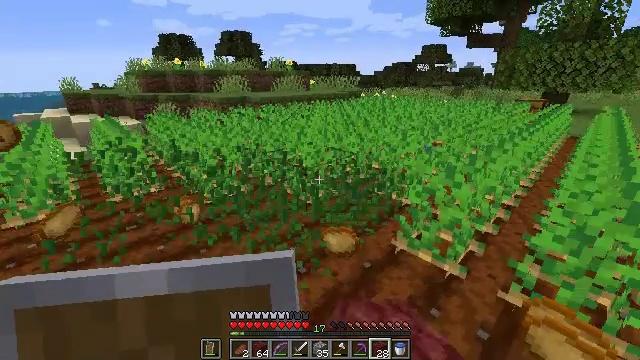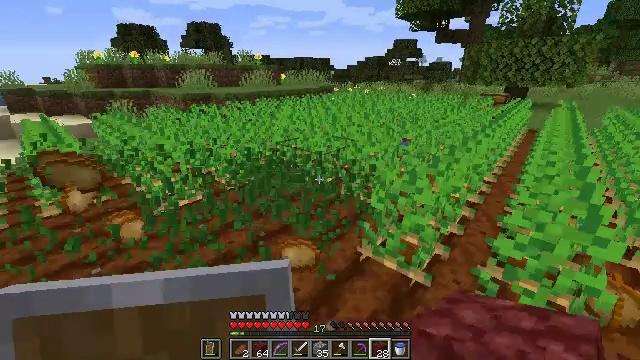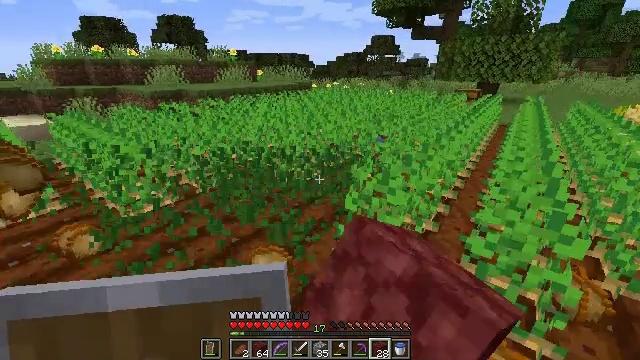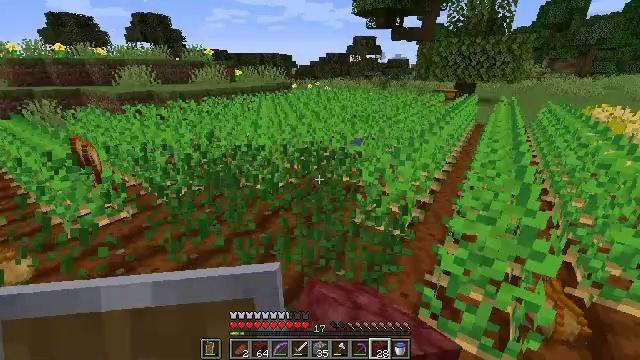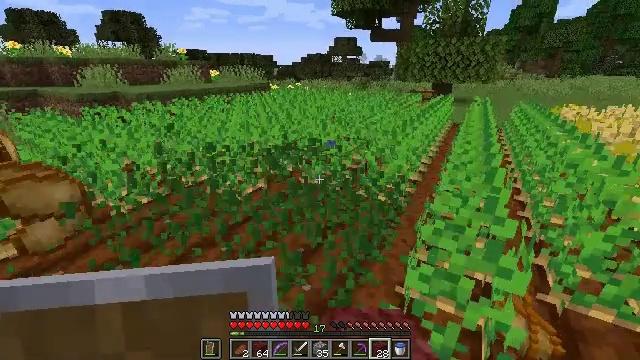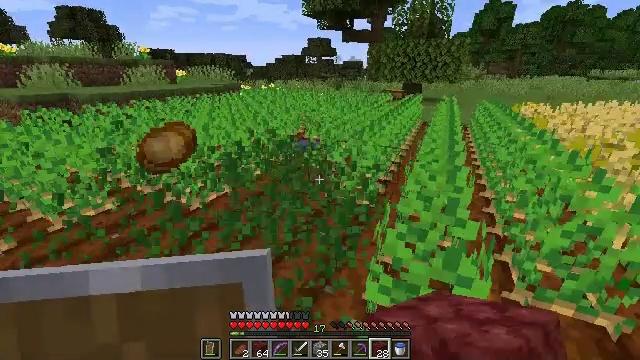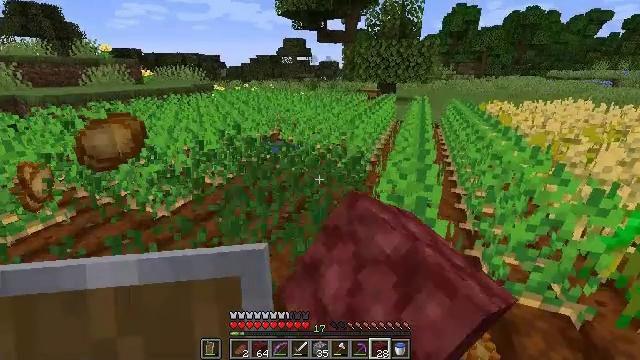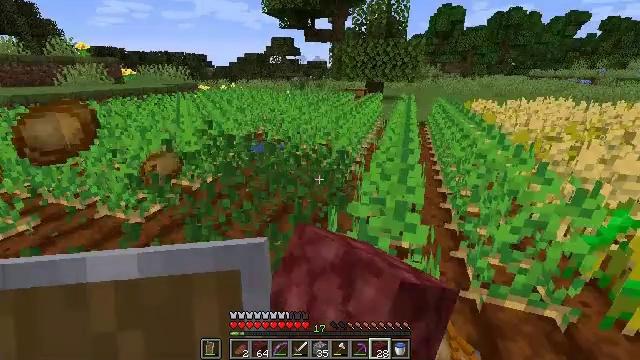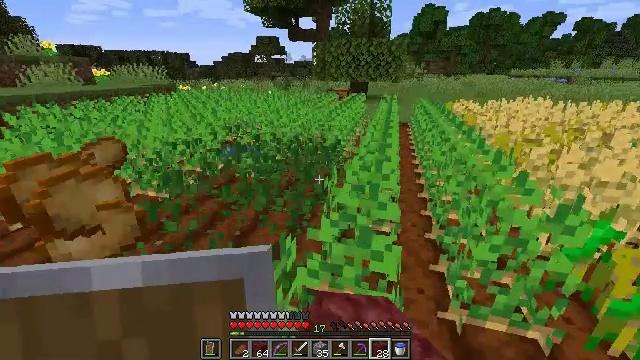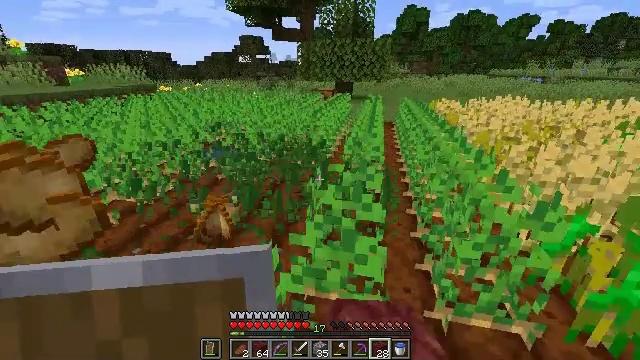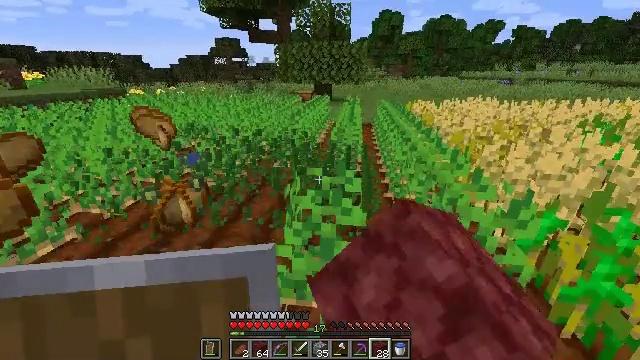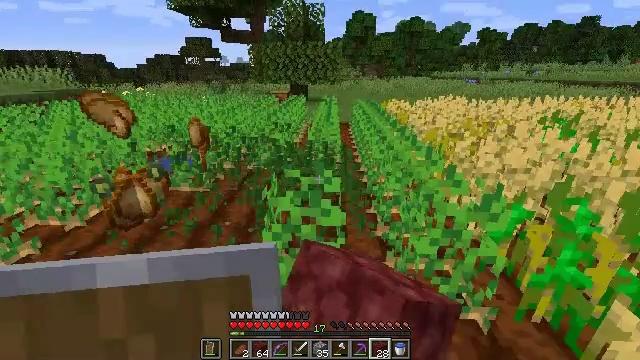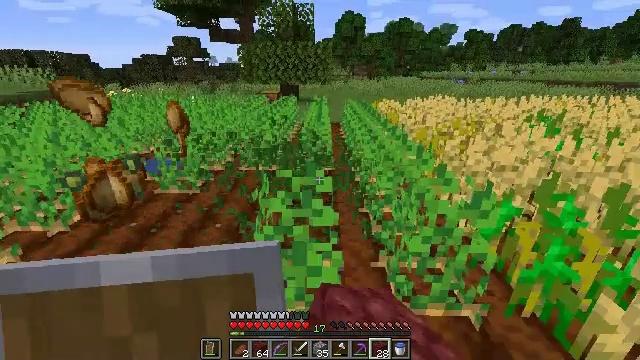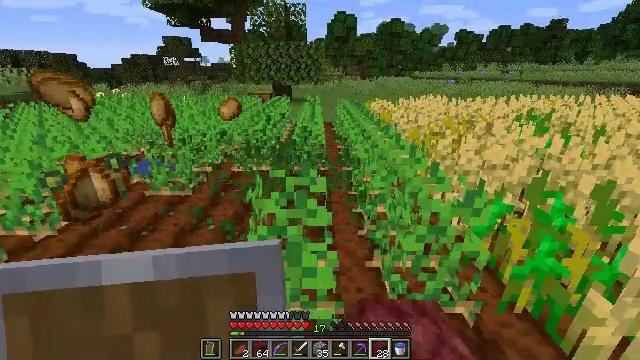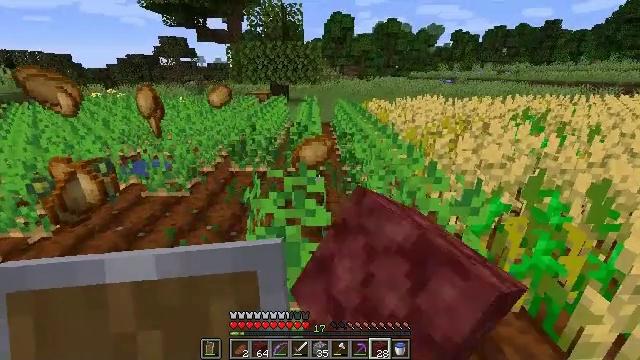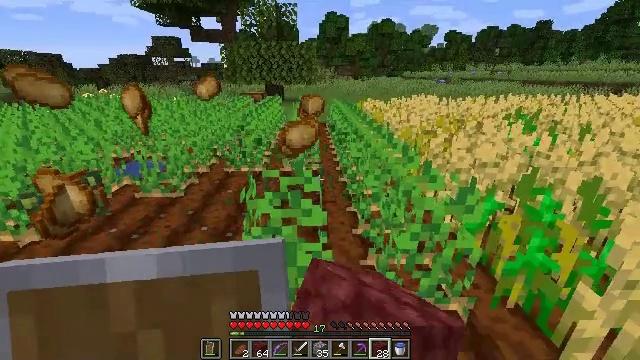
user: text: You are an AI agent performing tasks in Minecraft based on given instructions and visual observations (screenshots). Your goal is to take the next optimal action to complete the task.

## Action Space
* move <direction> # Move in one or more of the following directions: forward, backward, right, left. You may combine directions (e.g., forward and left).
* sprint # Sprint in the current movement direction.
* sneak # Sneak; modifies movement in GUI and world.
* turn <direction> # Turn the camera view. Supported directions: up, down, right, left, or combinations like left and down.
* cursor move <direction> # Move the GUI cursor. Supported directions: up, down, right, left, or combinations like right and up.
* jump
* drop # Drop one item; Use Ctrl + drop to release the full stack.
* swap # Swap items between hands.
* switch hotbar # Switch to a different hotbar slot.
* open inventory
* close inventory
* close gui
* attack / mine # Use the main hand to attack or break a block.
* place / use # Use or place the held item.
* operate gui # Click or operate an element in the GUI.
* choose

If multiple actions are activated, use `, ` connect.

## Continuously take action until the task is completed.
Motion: motion action
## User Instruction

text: Dig up potatoes from the soil.
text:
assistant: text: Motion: move forward and move right, turn right and down, attack / mine
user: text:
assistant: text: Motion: move forward and move right, turn right, attack / mine
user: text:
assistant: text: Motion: move forward and move right, turn right, attack / mine
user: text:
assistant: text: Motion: move forward and move right, turn right, attack / mine
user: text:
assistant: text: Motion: move forward and move right, turn right, attack / mine
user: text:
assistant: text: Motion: move forward and move right, turn right, attack / mine
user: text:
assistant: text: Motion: move forward and move right, turn right, attack / mine
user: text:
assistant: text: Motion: turn right, attack / mine
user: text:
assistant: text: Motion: turn right, attack / mine
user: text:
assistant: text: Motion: turn right, attack / mine
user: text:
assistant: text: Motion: turn right, attack / mine
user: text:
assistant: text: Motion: turn right, attack / mine
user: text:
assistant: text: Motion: turn right, attack / mine
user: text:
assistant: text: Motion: attack / mine
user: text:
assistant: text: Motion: turn right, attack / mine
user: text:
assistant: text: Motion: attack / mine
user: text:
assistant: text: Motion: turn right, attack / mine
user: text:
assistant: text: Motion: turn right and down, attack / mine
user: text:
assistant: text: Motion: turn down, attack / mine
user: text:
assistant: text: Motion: turn down, attack / mine
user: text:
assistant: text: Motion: turn left and down, attack / mine
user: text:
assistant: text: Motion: turn left and down, attack / mine
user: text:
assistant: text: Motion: turn left and down, attack / mine
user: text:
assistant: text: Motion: turn left and down, attack / mine
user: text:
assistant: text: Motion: attack / mine
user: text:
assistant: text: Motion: attack / mine
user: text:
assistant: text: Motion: turn right, attack / mine
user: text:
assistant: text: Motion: turn right, attack / mine
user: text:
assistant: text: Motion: move right, attack / mine
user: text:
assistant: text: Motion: move right, attack / mine